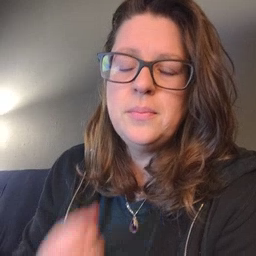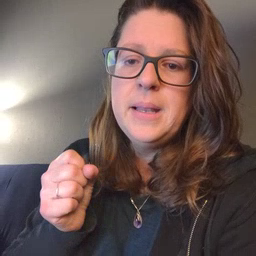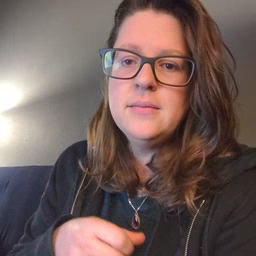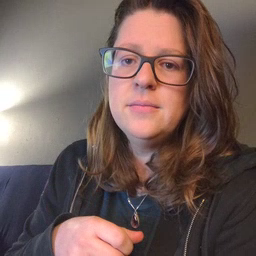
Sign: make